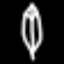
Label: leaf